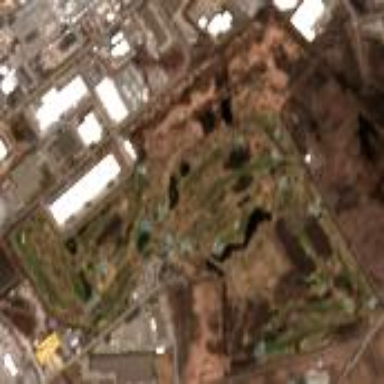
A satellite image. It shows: Golf course surrounded by greenery.